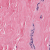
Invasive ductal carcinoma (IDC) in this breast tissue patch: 1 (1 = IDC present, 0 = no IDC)